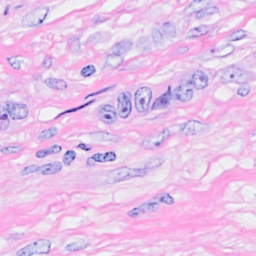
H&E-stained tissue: Breast